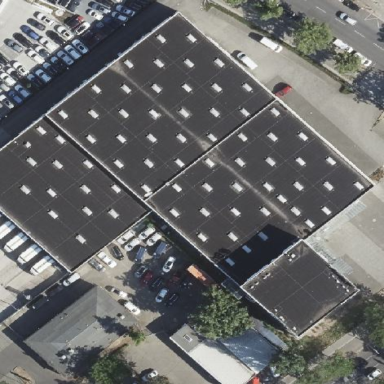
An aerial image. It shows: Flat-roofed commercial building.